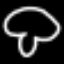
Label: mushroom